Question: I am using Authlogic gem for user sessions.
The login form is shown in a modal, so if the user credentials are incorrect, I want to display the error message on the modal, thats why I use 'remote: true'.
'''
<%= form_for @user_session, url: user_session_path, ***remote: true do |f| %>
'''
I want to respond_to format.js when the user_session had errors, and redirect_back_or_default root_path when user_session is saved correctly
The problem I am having, is that if the credentials are correct, the page is redirected.
Here is a screenshot of the resulting requests for a request with proper credentials:

### user_sessions_controller.rb
'''
class UserSessionsController < ApplicationController
before_filter :require_no_user, :only => [:new, :create]
before_filter :require_user, :only => :destroy
def new
@user_session = UserSession.new
if @user_session.save
redirect_back_or_default root_path
else
format.js
end
end
def create
@user_session = UserSession.new(params[:user_session])
if @user_session.save
flash[:notice] = "Login successful!"
redirect_back_or_default root_path
else
render :action => :new
end
end
def destroy
current_user_session.destroy
flash[:notice] = "Logout successful!"
redirect_to authentications_path
end
end
'''
### new.js.erb
'''
(function($){
<% if @user_session.errors.any? %>
$errorsContainer = $("#login-errors").empty();
<% @user_session.errors.full_messages.each do |msg| %>
$errorsContainer.append('<div class="alert alert-error"><%= msg %></div>');
<% end %>
<% end %>
})(jQuery)
'''
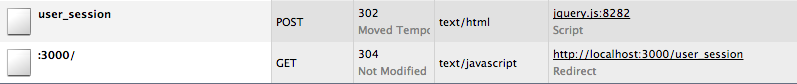
Answer: Try the following hack instead of redirect:
'''
render :js => "window.location = '/index/'"
'''
replace /index with whatever your root url is. It seems Rails is looking for javascript type response for both cases since you used ajax